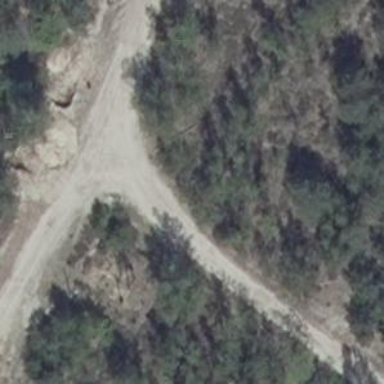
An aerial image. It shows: Gravel track with grade 4 quality.